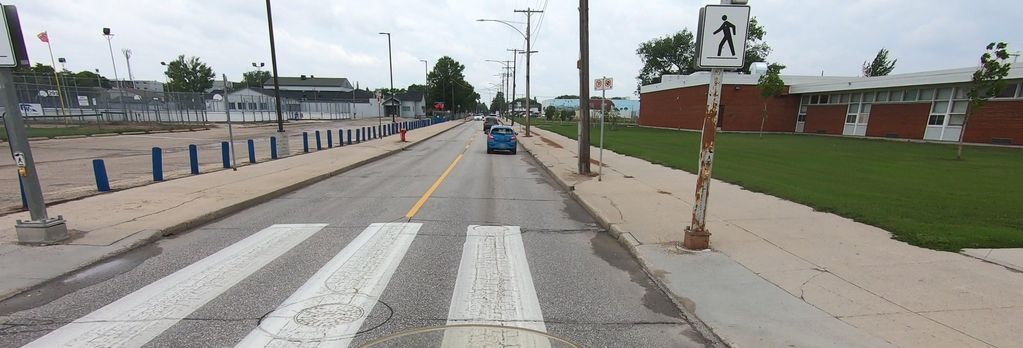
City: winnipeg